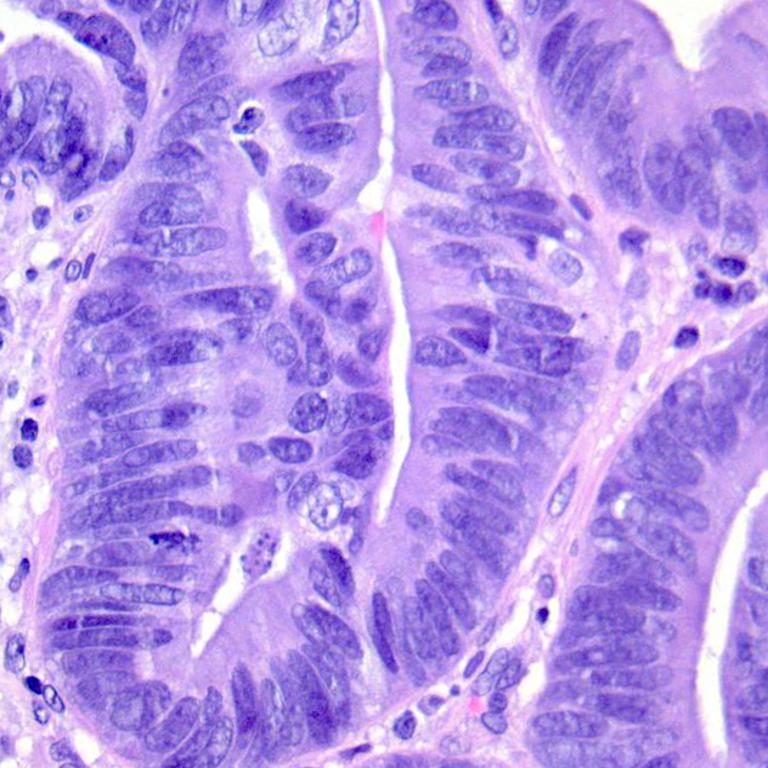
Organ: colon
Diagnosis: adenocarcinomas